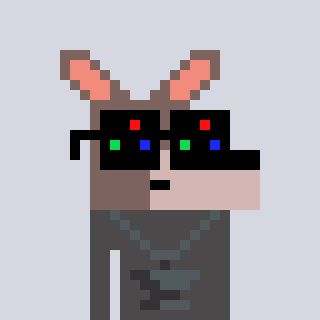
a pixel art character with square black sunglasses, a kangaroo-shaped head and a grayscale-colored body on a cool background